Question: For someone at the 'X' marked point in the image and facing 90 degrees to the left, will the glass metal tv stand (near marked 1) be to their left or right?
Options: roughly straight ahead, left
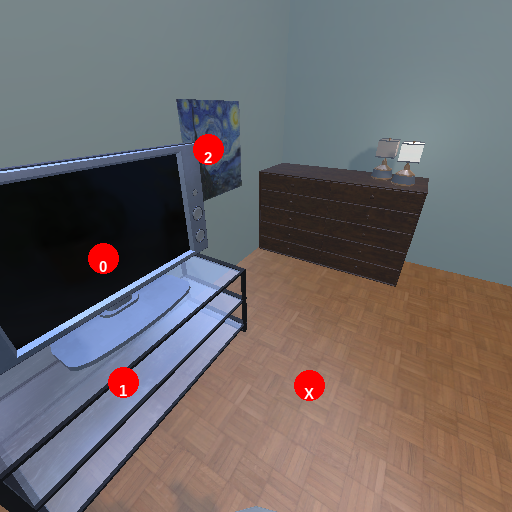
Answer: roughly straight ahead